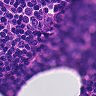
Metastatic tissue present: no